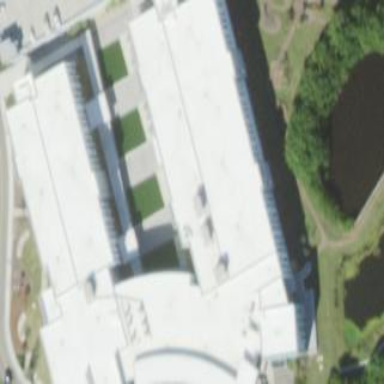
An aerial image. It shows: University building.